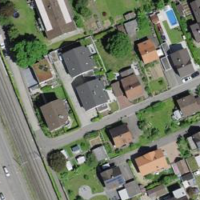
EUNIS habitat code: 54
Species observed at this site:
Cornus sanguinea